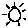
Label: sun